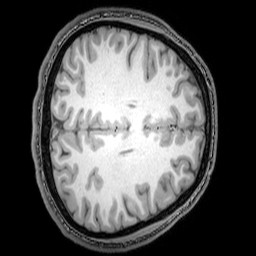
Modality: T1w
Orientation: axial
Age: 24
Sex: male
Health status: healthy
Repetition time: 0.081 s
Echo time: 0.037 s